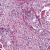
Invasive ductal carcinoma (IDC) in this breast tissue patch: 1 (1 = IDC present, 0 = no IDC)